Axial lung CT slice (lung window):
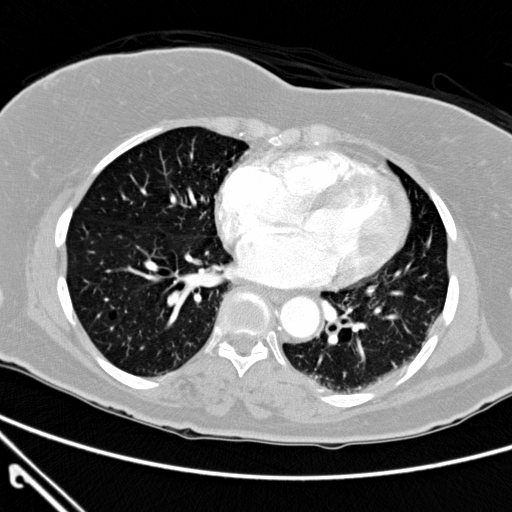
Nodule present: no